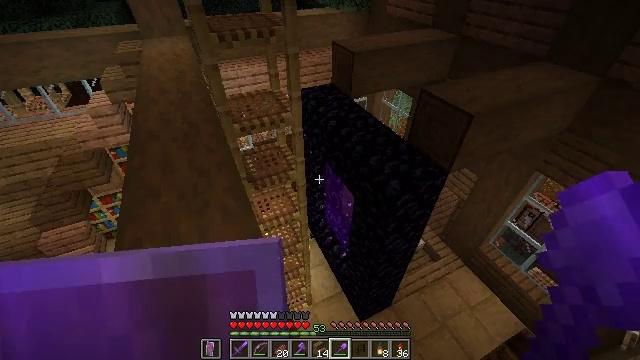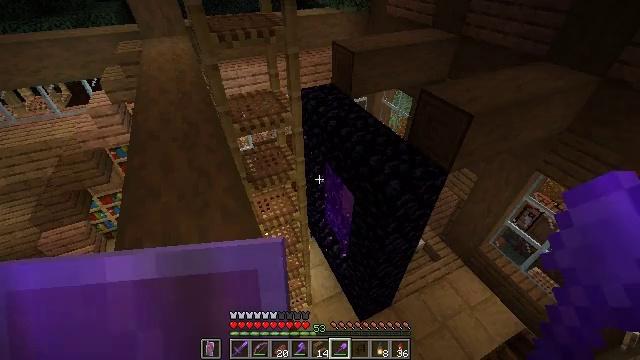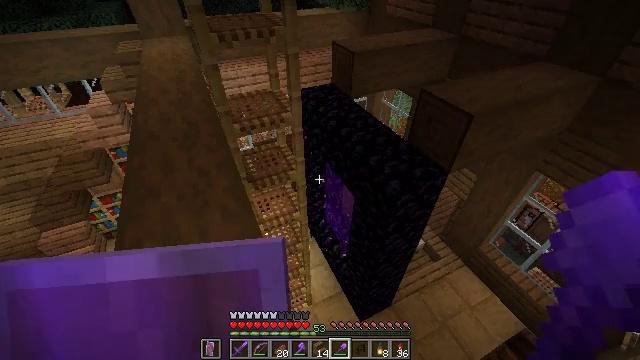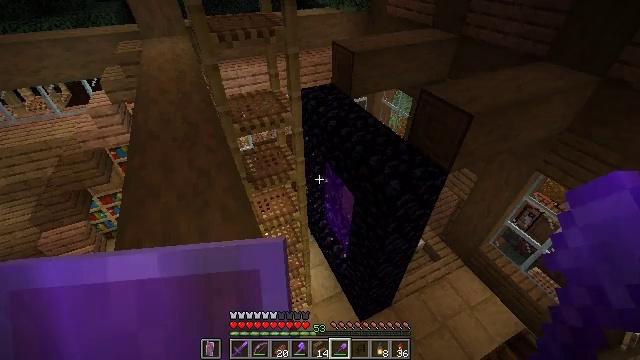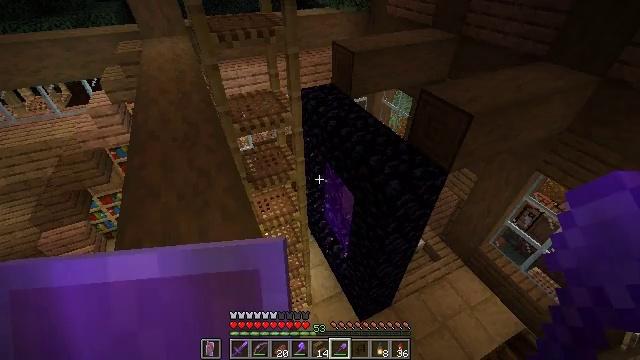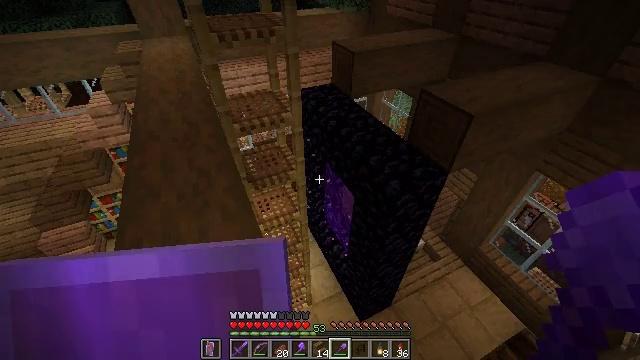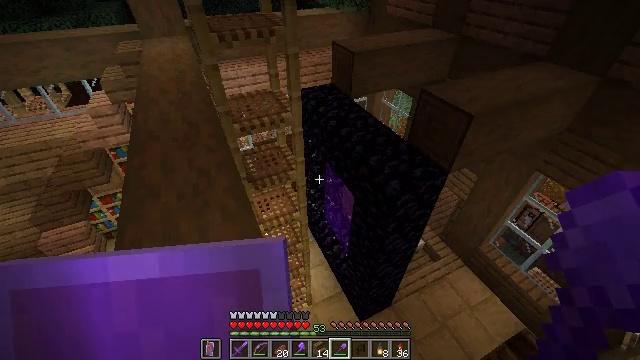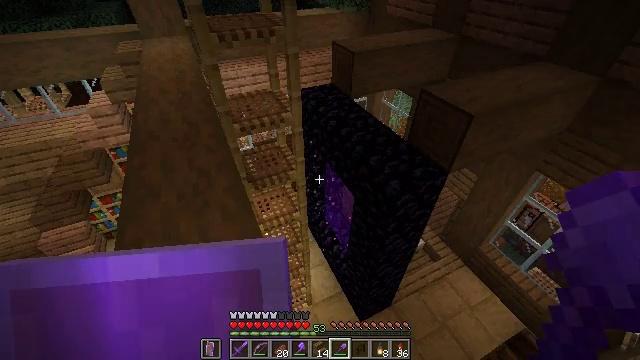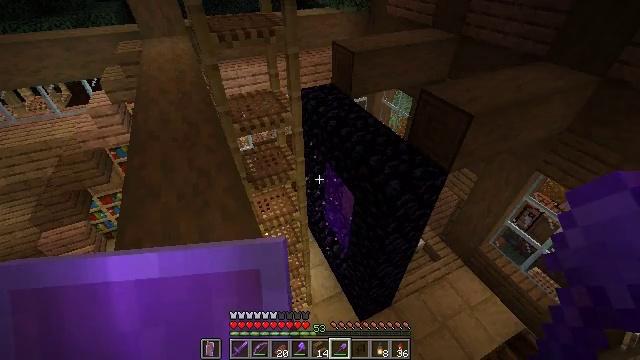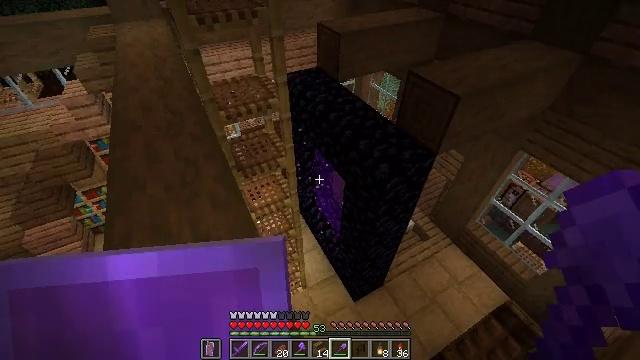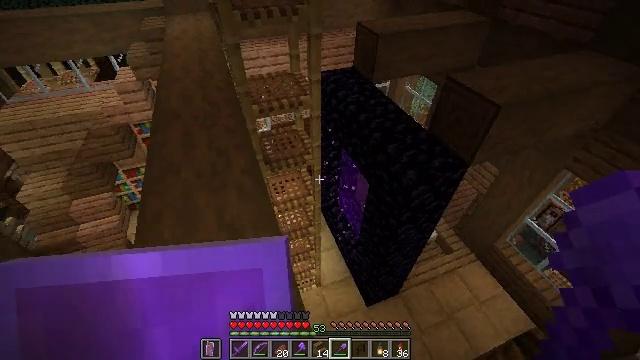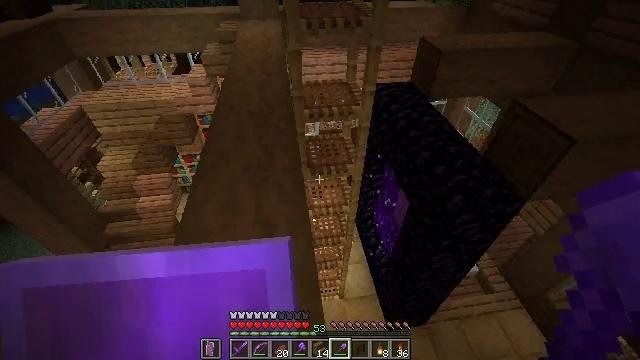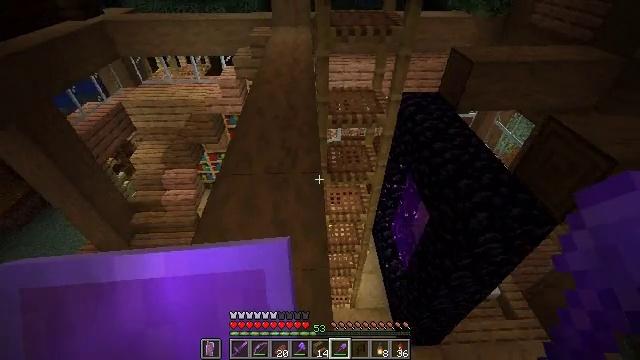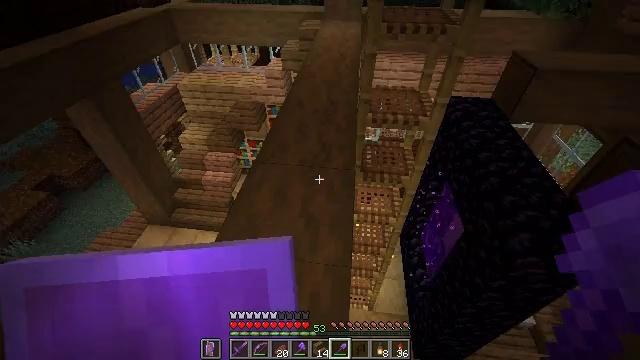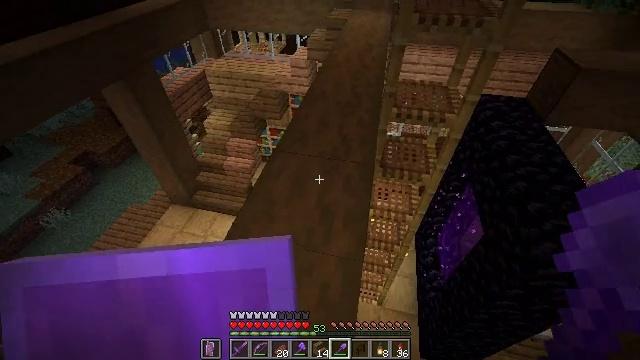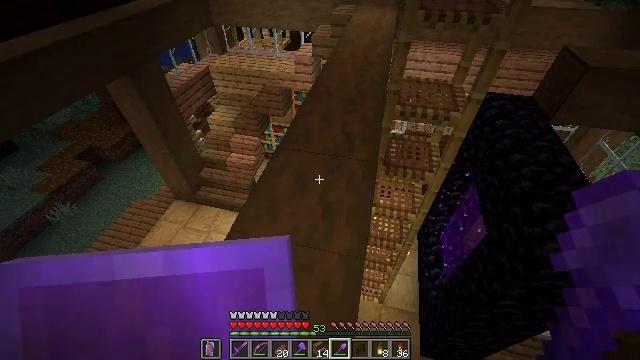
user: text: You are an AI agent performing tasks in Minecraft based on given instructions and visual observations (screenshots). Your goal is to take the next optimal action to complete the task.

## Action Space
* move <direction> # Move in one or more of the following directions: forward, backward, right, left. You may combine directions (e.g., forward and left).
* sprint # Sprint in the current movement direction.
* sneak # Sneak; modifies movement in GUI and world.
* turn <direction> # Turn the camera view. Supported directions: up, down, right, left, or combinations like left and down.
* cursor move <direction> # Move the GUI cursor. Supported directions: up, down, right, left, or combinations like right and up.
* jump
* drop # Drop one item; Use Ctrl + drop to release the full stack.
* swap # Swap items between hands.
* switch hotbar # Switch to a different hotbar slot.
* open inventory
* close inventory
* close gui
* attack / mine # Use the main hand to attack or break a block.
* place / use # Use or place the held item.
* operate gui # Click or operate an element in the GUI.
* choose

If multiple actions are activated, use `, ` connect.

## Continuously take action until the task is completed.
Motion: motion action
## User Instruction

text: Break the beehive while avoiding bees.
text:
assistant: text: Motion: no_op
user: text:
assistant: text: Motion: no_op
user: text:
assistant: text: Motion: no_op
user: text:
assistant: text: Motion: no_op
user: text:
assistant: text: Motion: no_op
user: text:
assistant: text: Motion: no_op
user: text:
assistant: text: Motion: no_op
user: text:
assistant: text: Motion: no_op
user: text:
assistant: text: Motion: turn right and down
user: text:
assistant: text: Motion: turn left
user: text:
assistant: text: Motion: turn left and up
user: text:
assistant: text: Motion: turn left and up
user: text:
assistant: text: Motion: turn left
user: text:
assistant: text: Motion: turn left and down
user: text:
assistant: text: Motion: no_op
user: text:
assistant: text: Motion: no_op
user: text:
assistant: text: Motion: no_op
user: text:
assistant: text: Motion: no_op
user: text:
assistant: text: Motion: no_op
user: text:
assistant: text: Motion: no_op
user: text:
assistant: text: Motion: no_op
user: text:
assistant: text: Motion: no_op
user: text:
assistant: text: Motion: move forward
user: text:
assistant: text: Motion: move forward
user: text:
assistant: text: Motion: move forward
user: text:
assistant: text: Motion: move forward
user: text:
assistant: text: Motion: move forward
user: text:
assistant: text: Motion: move forward
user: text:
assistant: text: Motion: move forward
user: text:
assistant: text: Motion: move forward